Field crop: maize
Growth stage: 1
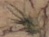
Species: lolium